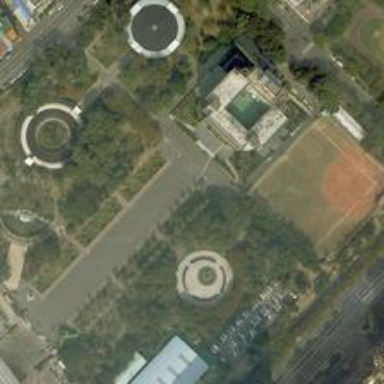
The main building with tranquil environment and lush plants make people feel comfortable .